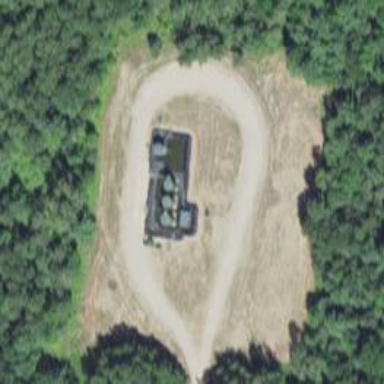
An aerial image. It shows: Storage tank with man-made structure.